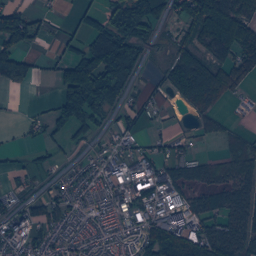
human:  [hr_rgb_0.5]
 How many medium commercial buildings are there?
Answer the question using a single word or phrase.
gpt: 18

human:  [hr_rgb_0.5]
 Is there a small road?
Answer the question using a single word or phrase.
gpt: yes

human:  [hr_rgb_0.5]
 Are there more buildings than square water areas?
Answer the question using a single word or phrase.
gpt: yes

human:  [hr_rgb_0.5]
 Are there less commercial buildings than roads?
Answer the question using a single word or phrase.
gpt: yes

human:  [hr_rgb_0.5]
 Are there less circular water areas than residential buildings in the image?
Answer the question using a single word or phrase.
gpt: yes

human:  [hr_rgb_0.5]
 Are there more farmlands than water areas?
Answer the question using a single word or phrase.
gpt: yes

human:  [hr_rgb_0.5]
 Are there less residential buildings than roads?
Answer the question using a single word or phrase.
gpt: no

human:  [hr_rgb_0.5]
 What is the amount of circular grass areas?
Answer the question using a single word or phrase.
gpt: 0

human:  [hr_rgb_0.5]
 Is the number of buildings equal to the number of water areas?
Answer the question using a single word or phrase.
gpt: no

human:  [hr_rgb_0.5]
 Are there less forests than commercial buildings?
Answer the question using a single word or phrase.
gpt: no

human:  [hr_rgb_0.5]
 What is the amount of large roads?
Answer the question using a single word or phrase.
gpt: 0

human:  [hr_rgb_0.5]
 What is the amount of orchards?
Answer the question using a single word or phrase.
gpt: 15

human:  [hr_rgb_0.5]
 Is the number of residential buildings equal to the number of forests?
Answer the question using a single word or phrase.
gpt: no

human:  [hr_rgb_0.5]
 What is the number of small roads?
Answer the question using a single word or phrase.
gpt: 424

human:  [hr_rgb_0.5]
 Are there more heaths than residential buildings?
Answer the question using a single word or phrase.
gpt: no

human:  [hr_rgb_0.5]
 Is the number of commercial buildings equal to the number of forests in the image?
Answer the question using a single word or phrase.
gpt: no

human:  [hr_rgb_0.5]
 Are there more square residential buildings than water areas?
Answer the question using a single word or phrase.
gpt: no

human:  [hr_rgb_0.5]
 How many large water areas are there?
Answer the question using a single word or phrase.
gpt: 0

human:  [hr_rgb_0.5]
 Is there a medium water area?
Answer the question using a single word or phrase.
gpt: yes

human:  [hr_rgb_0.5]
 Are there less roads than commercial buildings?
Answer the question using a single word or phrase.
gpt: no

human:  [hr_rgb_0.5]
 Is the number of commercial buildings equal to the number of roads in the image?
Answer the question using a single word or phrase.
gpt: no

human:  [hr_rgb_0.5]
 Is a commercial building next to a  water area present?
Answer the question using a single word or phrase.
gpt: yes

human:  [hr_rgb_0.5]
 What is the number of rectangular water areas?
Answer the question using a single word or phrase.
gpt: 4

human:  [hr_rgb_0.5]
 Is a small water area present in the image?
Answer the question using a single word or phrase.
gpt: yes

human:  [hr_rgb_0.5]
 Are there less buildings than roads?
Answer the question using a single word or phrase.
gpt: no

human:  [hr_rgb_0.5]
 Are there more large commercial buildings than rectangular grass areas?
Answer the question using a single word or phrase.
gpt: no

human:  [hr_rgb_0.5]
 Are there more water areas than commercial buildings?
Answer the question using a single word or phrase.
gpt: no

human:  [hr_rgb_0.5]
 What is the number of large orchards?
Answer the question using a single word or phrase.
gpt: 8

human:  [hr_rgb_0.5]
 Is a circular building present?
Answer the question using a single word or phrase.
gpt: yes

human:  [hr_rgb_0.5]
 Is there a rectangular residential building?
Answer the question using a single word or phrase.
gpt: yes

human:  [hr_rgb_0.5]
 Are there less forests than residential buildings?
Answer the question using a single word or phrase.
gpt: yes

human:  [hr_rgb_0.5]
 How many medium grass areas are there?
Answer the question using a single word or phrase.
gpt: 66

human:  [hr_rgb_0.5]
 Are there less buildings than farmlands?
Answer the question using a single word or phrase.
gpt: no

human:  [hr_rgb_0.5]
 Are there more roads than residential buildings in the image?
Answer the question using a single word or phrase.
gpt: no

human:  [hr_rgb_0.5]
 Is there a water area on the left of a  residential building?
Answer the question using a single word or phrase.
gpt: yes

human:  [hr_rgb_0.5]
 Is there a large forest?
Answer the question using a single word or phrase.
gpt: yes